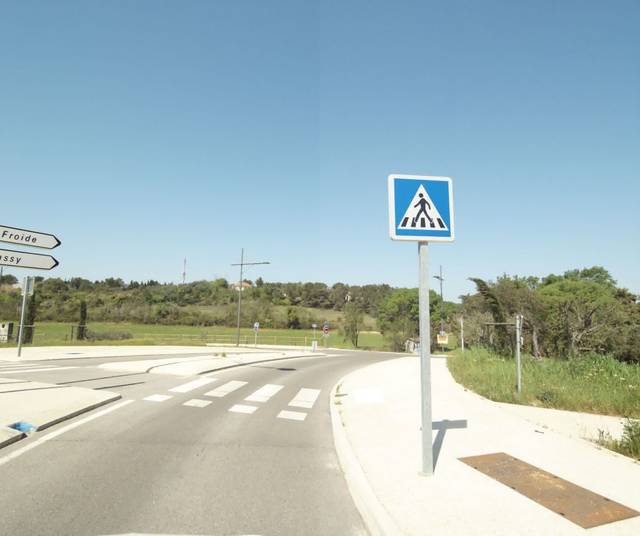
Region: France
Coordinates: 43.645, 3.852